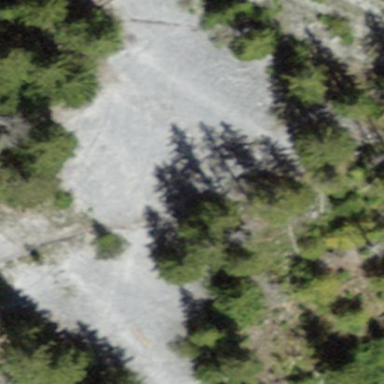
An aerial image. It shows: Natural scree.